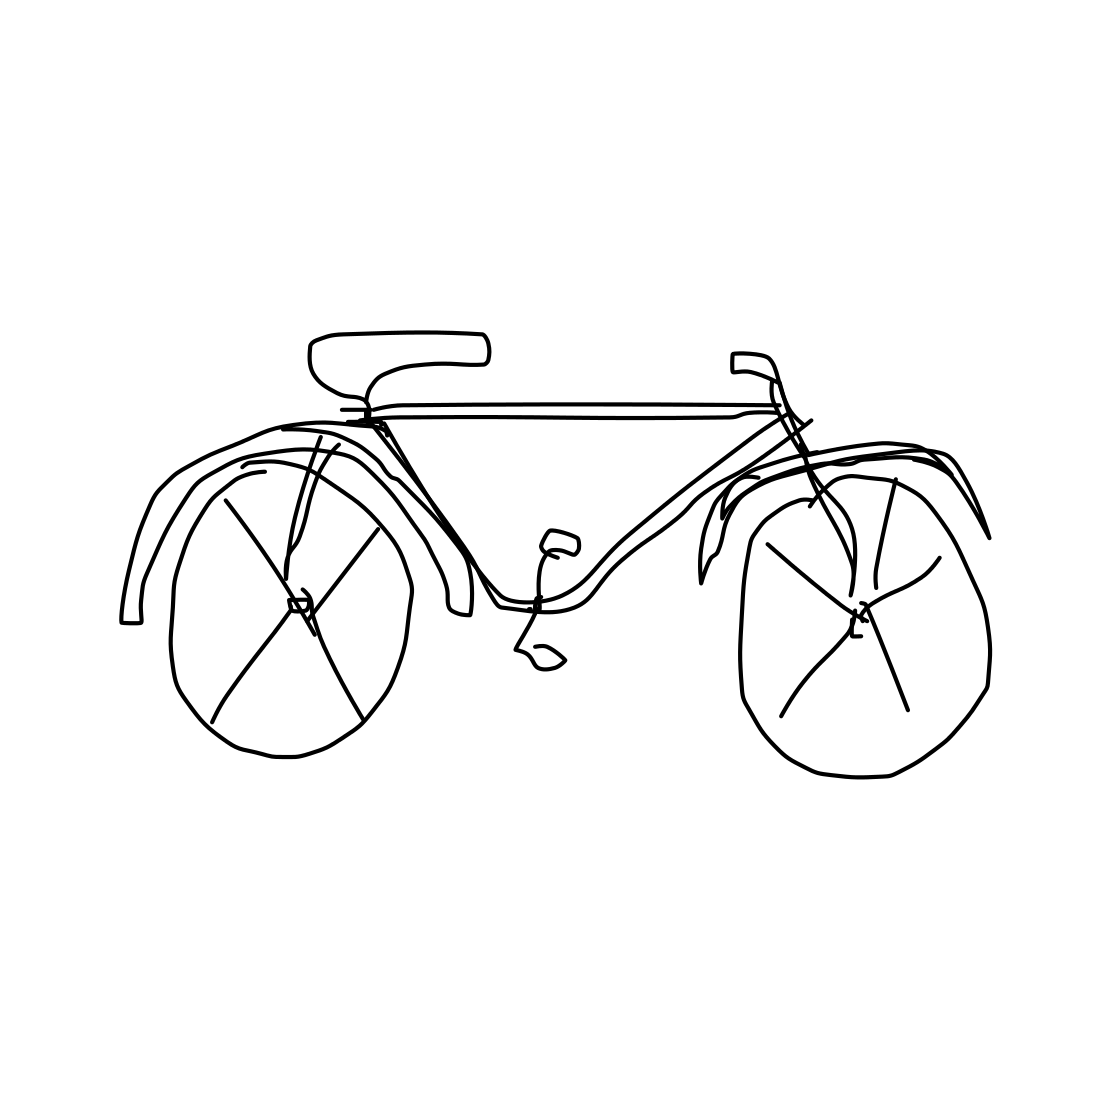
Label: bicycle